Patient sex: M
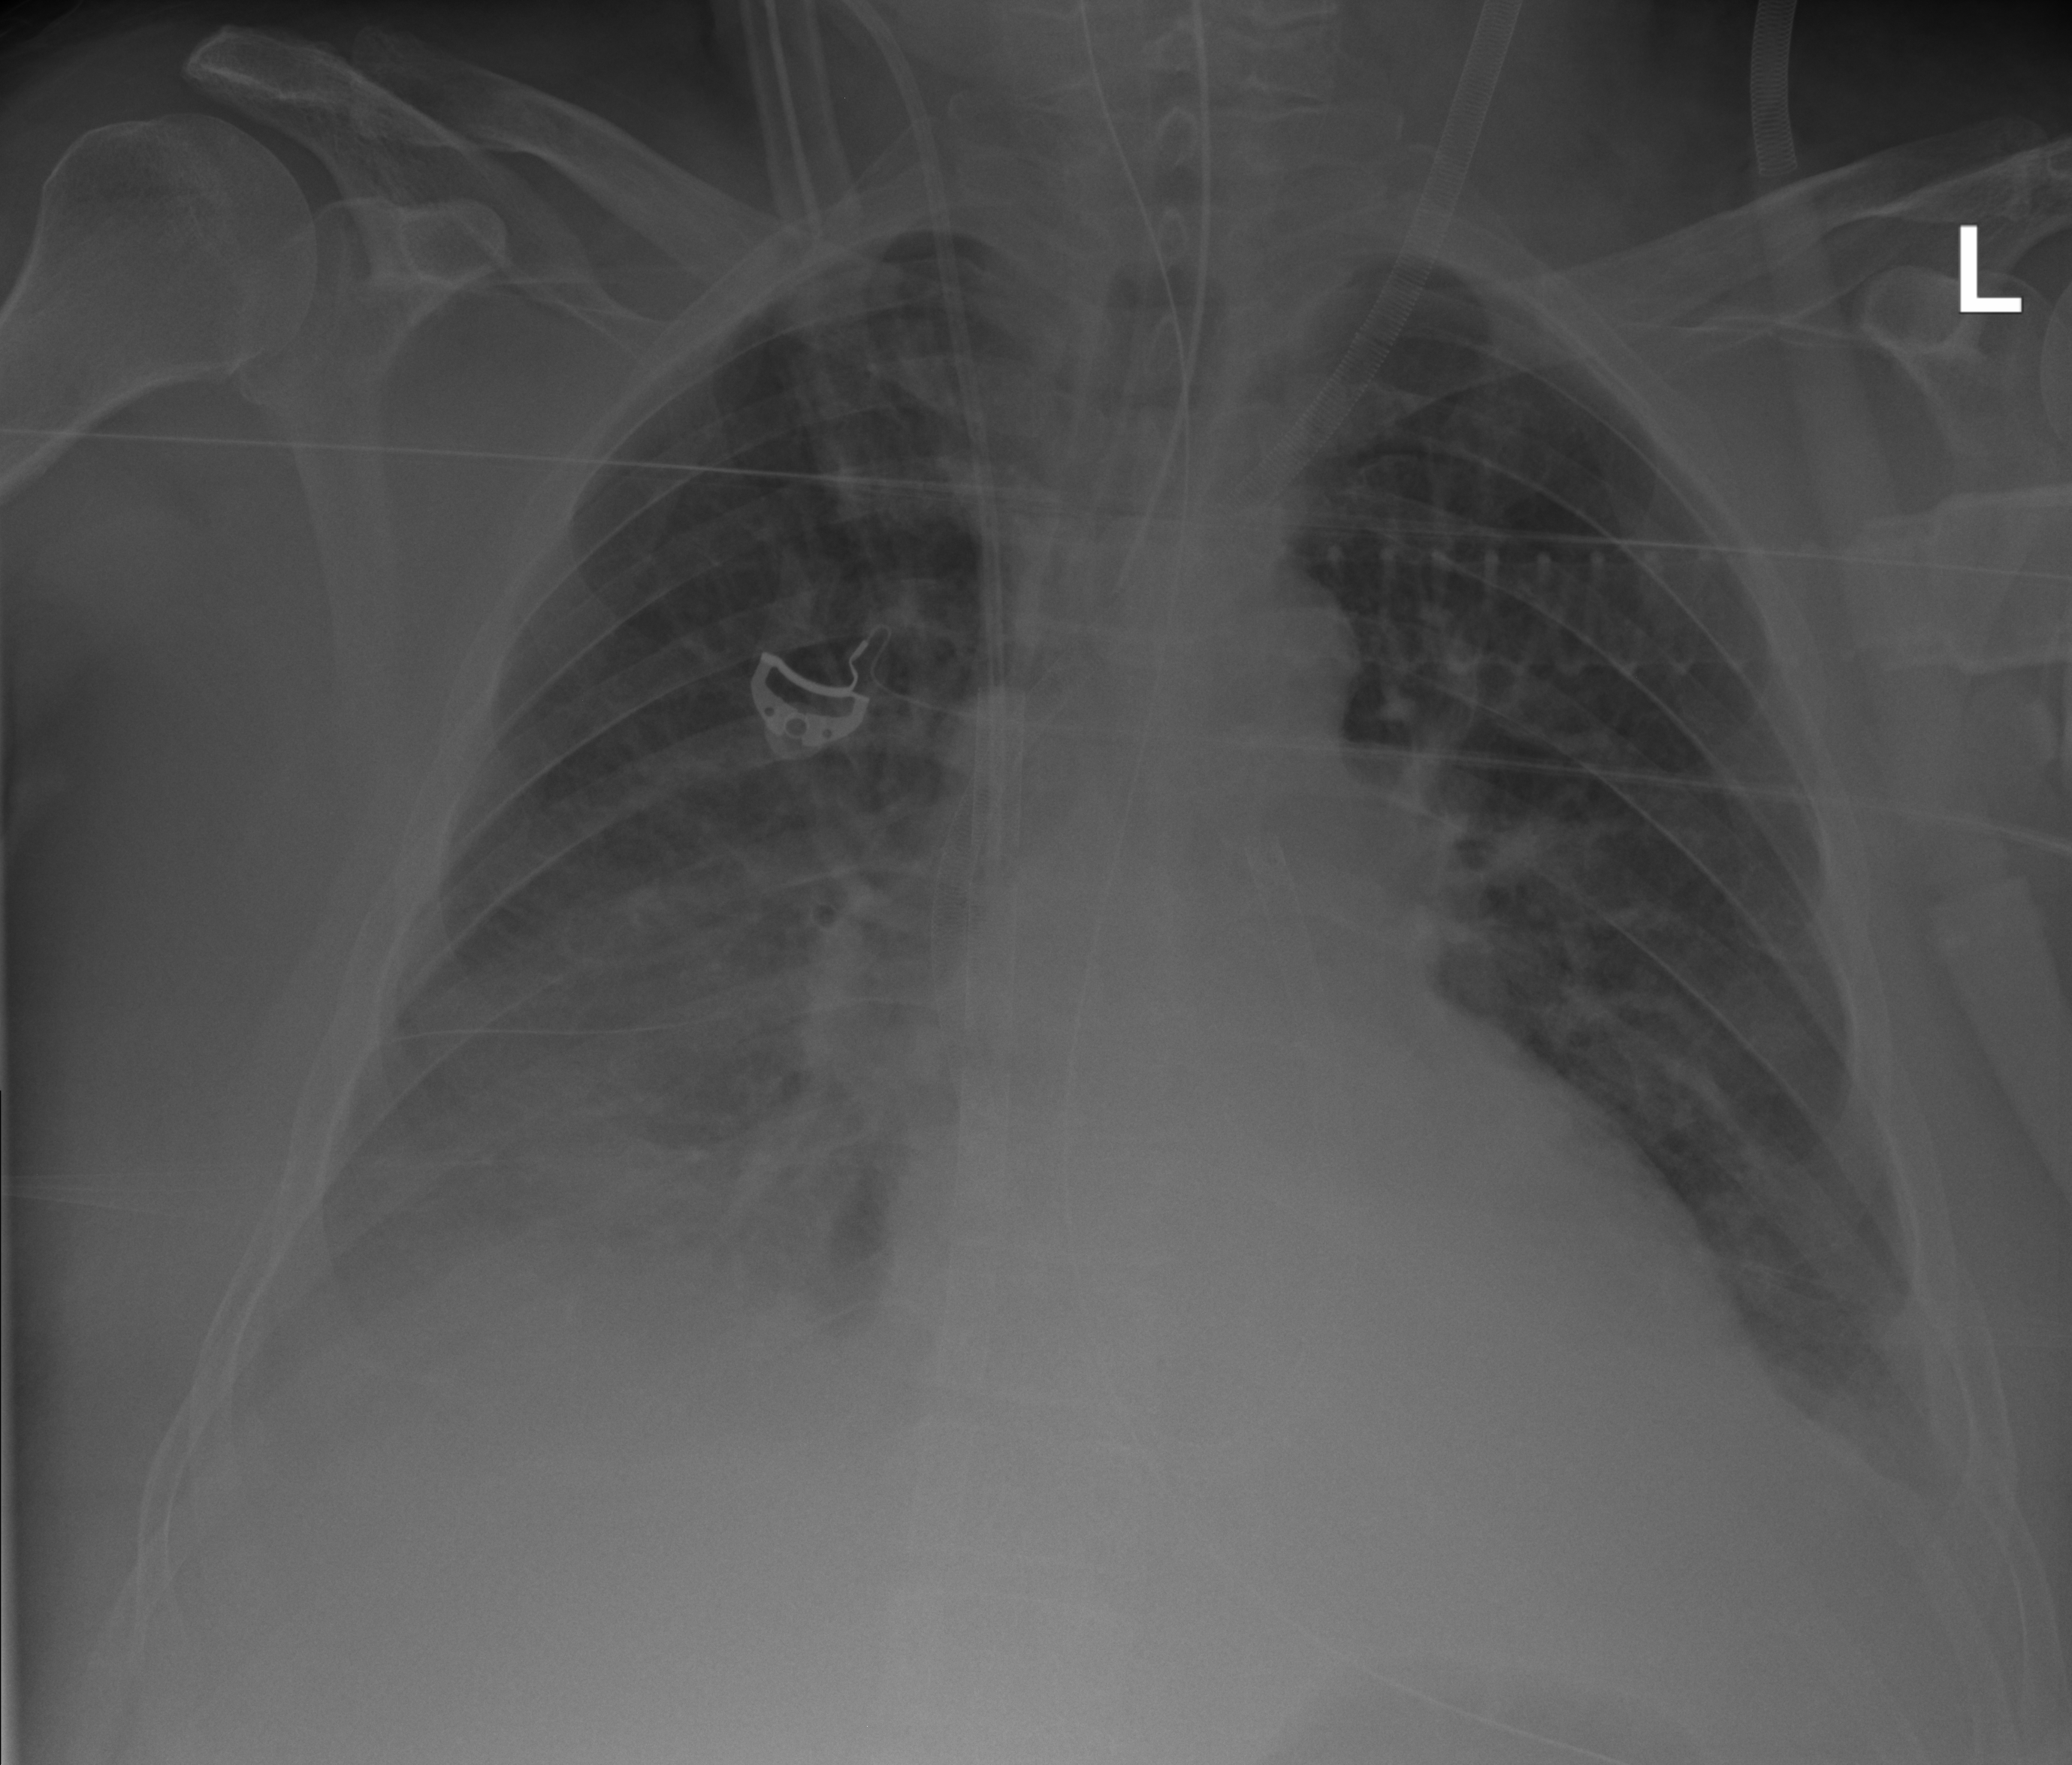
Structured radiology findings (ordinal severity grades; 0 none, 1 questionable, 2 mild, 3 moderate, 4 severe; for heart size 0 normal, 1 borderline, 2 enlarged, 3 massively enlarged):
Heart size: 1
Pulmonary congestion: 2
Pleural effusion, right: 3
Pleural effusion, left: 2
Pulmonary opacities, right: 0
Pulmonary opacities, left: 0
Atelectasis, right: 2
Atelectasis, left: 2